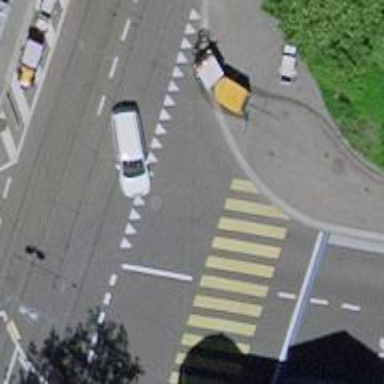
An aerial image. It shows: Kerb barrier.